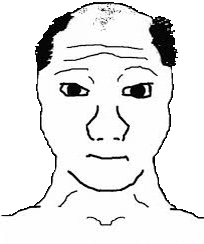
Label: 5_Front_Wojak